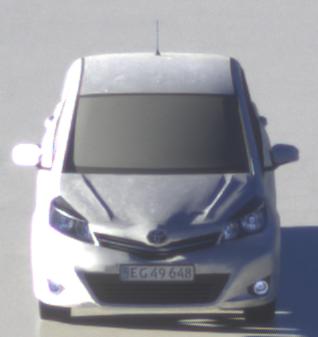
Make: Toyota
Model: Yaris 1.0
Detailed model: Yaris (XP9)
Model produced from: 2009/01
Model produced until: 2010/10
Doors: 3
Color: white
Road condition: wet road
Daytime: sunrise or sunset
Contrast: high contrast